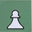
Piece: wP